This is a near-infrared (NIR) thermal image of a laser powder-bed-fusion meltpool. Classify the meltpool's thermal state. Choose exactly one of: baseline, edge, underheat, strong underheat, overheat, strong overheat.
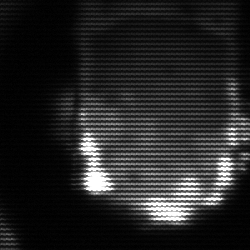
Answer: baseline